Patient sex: F
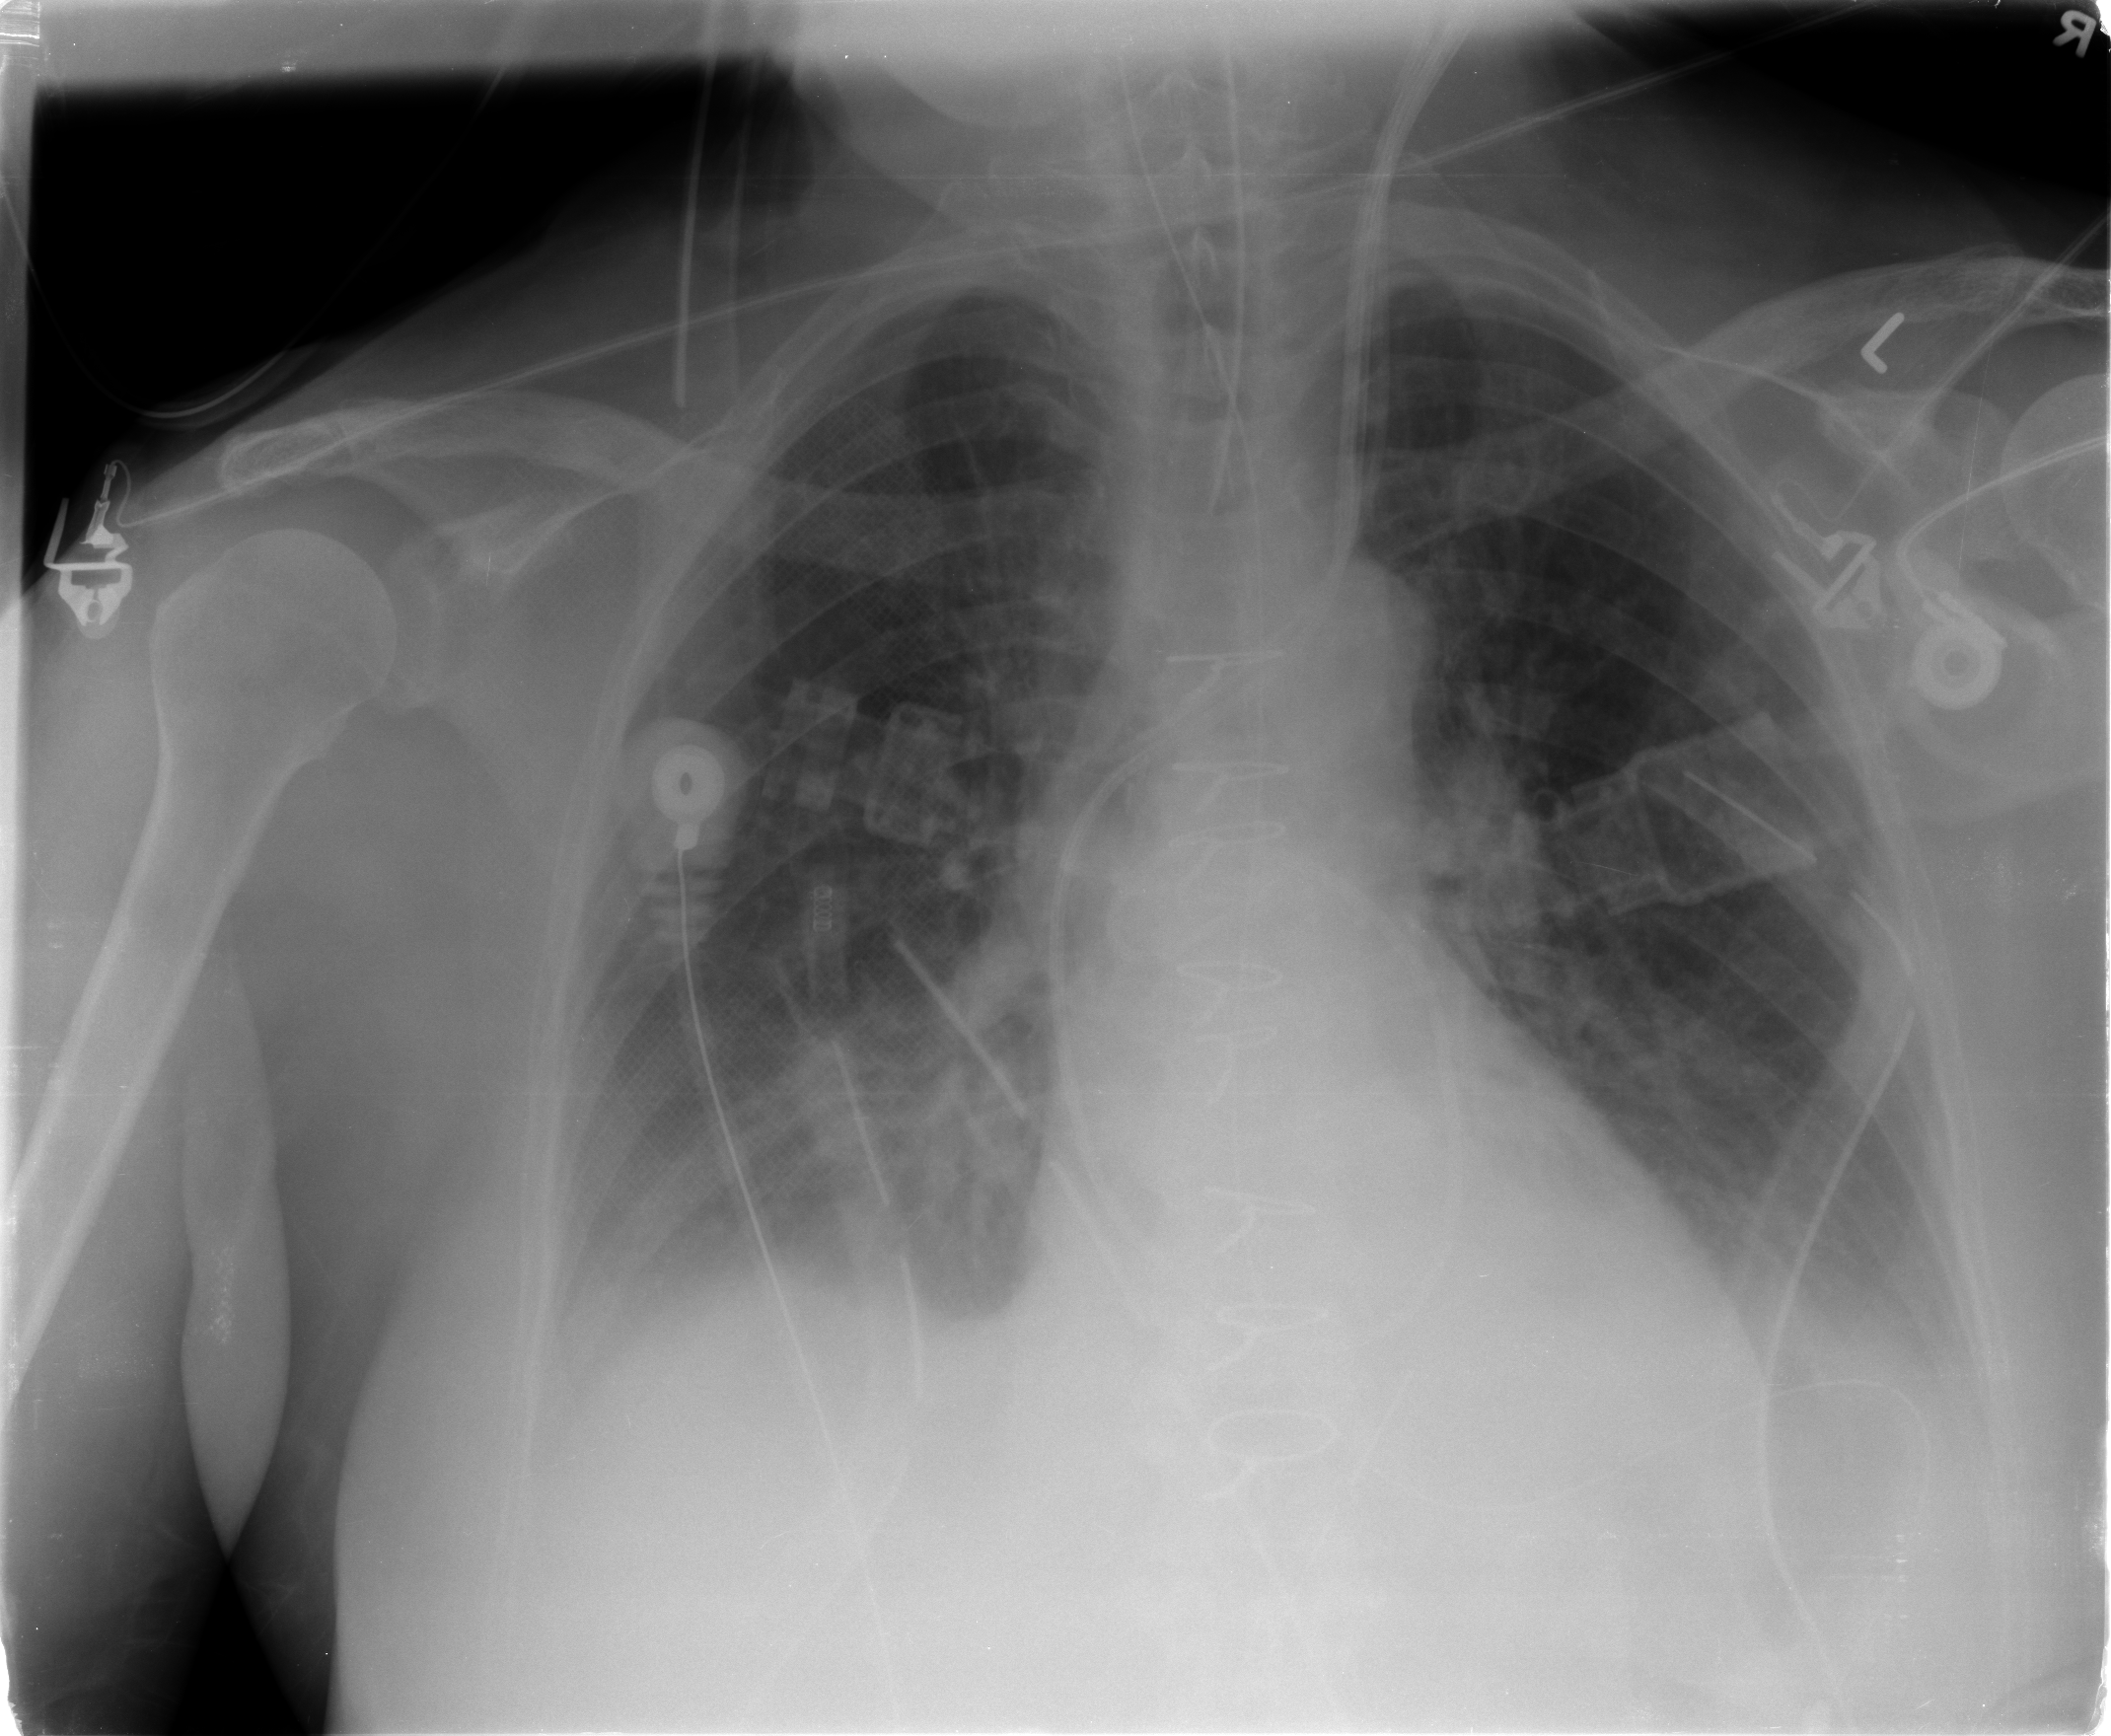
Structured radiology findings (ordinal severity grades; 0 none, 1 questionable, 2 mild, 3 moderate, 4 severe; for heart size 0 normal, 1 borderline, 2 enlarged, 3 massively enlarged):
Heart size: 0
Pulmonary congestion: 3
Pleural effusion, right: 2
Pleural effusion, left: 2
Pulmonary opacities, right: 2
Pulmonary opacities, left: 0
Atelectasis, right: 2
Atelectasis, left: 2